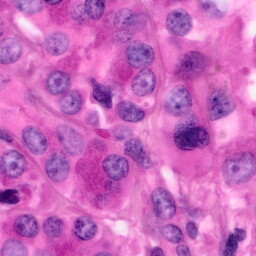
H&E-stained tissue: Pancreatic